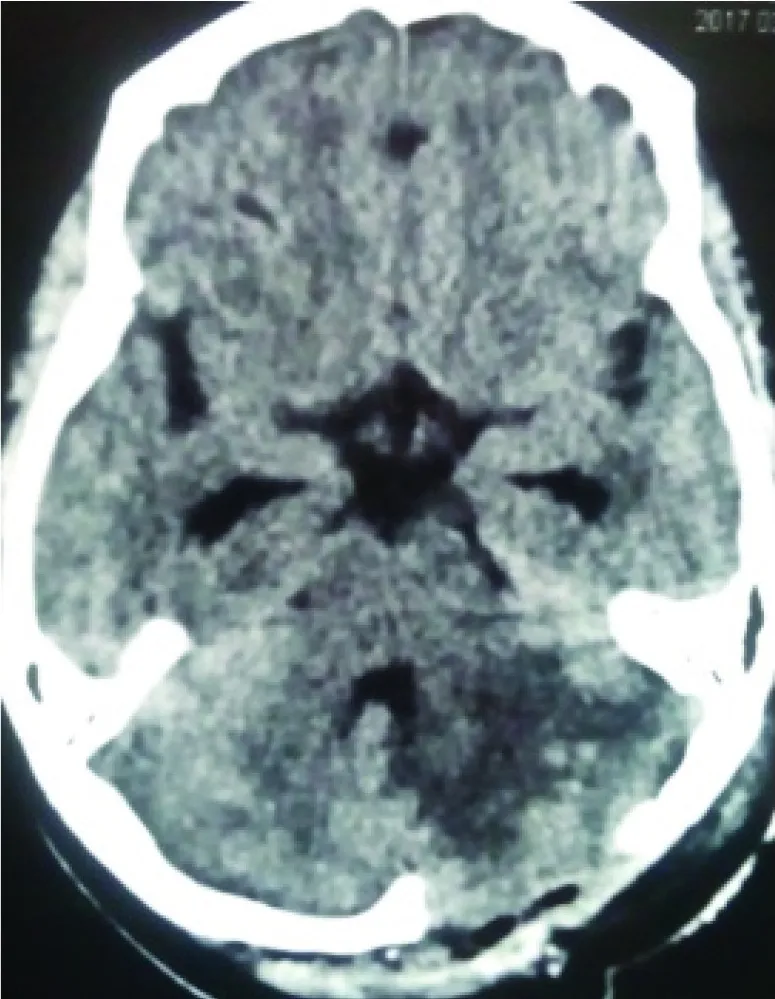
Post-operative CT image showing complete excision of the lesion in the posterior fossa.
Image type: radiology (ct)